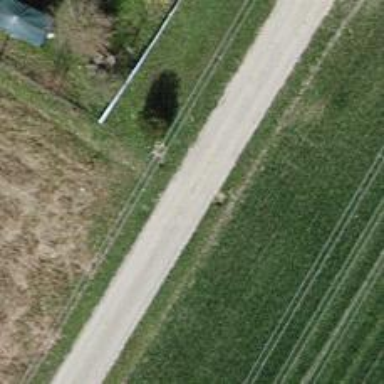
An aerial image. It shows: Track with grade 1 quality.